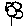
Label: flower